Question: I'm quite new to the ReportViewer component and I've been struggling with this seemingly simple task for quite a while.
Basically, I have designed a simple report like this (self-explanatory, I think):

The expression for the sum is
'''
=Sum(Fields!PriceTotal.Value)
'''
Now, my problem is, I have a applied to this report. The view is filtered correctly (some rows are hidden), but the sum includes the hidden rows as well and displays the wrong number.
How should I change the above expression to return ? I only want .
BTW, I can't change the datasource, filtering must be done in the report.
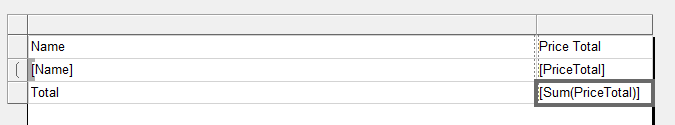
Answer: I understand that you have condition to hide some rows. Apply the same condition to Sum:
'''
=Sum(IIF(<your hide condition>, 0, Fields!PriceTotal.Value))
'''